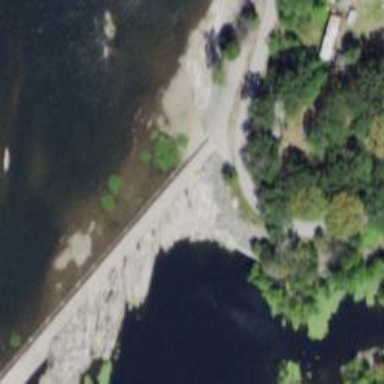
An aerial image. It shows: Weir along the waterway.